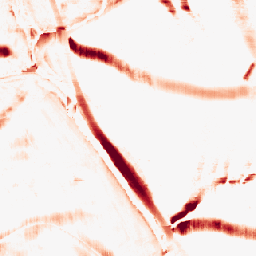
Category: morphological
Decomposition family: morphological_rect
Decomposition parameters: operation: opening
width: 20
height: 20
Upsampling method: area
Upsampling parameters: scale: 8
Upsampling scale: 8